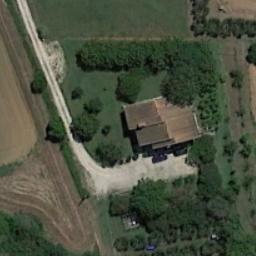
Label: residential